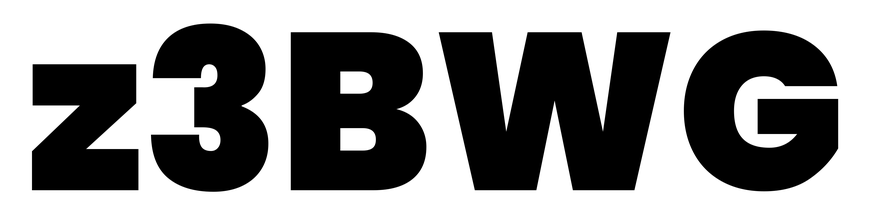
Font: Poppins-Black